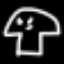
Label: mushroom